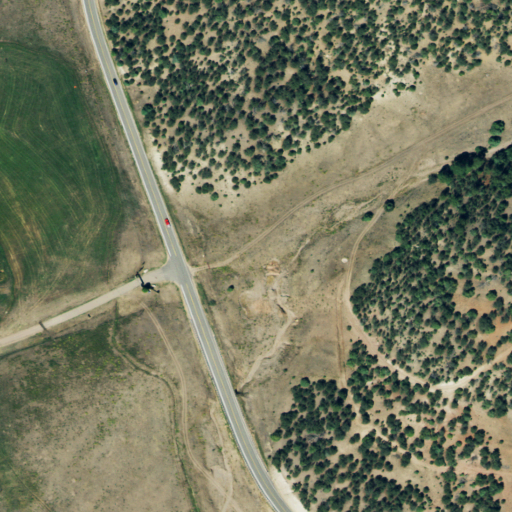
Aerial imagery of valley in Colorado named Watkins Gulch containing evergreen forest, open development, shrub, grassland, woody wetlands, low intensity development, pasture, and open water